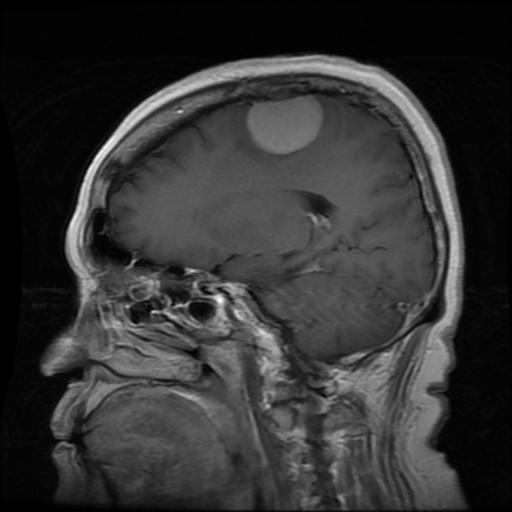
Label: meningioma